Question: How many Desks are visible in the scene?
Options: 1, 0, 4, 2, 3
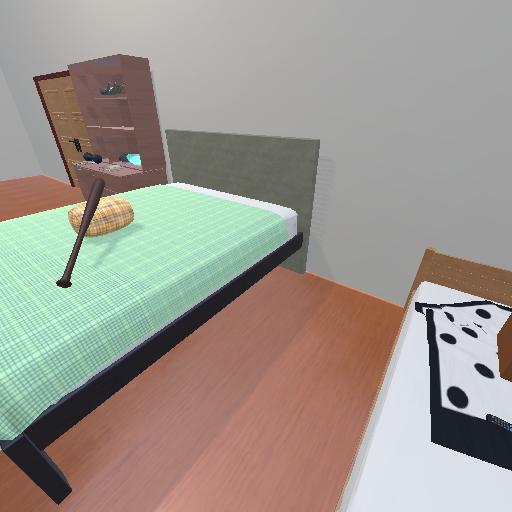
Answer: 1